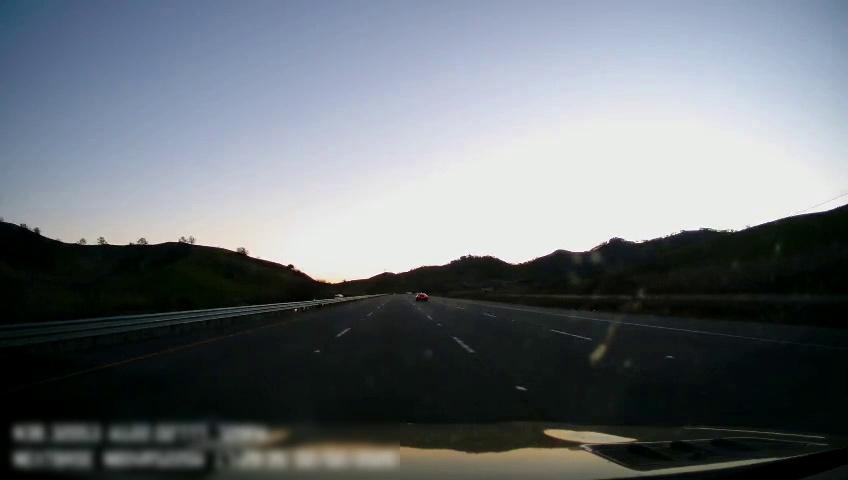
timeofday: Day
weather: Sunny
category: Drivable Space
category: Vehicles | Car
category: Lanes | Current Lane
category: Lanes | Current Lane
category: Lanes | Alternate Lane
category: Lanes | Alternate Lane
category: Lanes | Alternate Lane